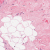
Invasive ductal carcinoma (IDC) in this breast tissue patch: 0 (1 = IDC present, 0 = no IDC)